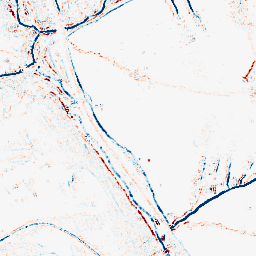
Category: morphological
Decomposition family: morphological_square
Decomposition parameters: operation: average
size: 3
Upsampling method: linear_exact
Upsampling parameters: scale: 2
Upsampling scale: 2